Current action and preconditions to check: path_clear

Your task: For each precondition in the list above, predict whether it will hold at this action.

Consider the current scene as observed from the mobile robot's camera, and analyze the predicted future states of all dynamic agents (e.g., people, animals, vehicles, or any moving entities) within the NEXT SECOND.

IMPORTANT: Only answer "very likely" if you are absolutely certain—based on strong, clear evidence—that a dynamic agent will violate the precondition in the predicted future state. Do NOT answer "very likely" for unlikely, ambiguous, or low-probability risks.

Ask yourself for each precondition: Is there a high probability, with clear and convincing evidence, that the predicted future states of any dynamic agent will interfere with the predicted future state of the currently executing action within the NEXT SECOND, causing that precondition to fail?

Assess the risk level based on these predictions. Use "likely" or "very likely" if motions create a clear risk of interference.

Use "neutral" or "improbable" if agents are nearby but their predicted paths are clearly diverging or non-conflicting.

Failure Risk Categories: "very improbable", "improbable", "neutral", "likely", "very likely"

Answer Format: Output ONLY the probability_of_failure value from these categories: "very improbable", "improbable", "neutral", "likely", "very likely"

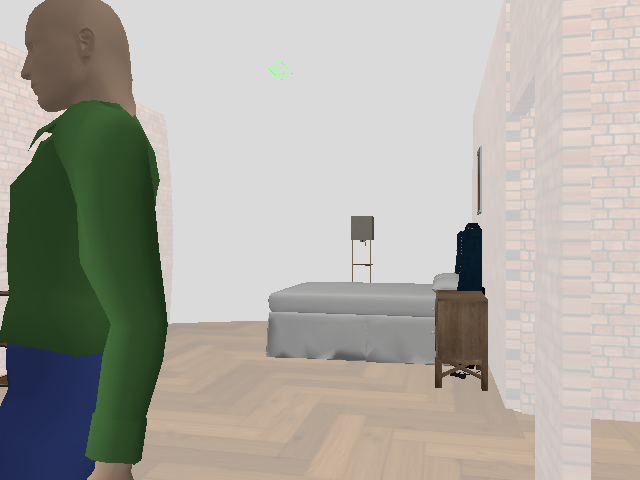

Answer: very likely